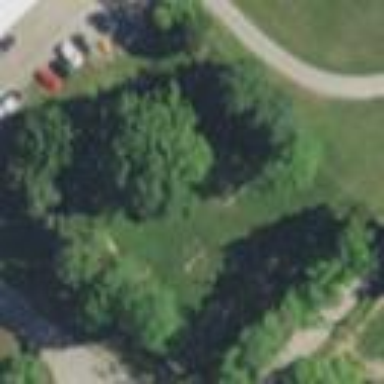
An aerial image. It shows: Cemetery.